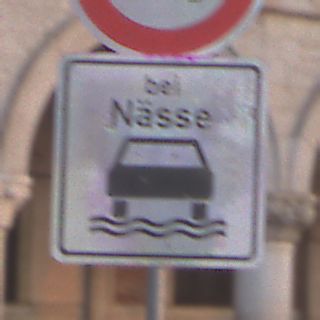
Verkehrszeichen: BeiNaesse
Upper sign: Geschwindigkeit90
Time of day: SunriseSunset
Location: Outdoor (Urban)
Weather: Clear
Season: NotSpecified
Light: Natural